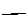
Label: line